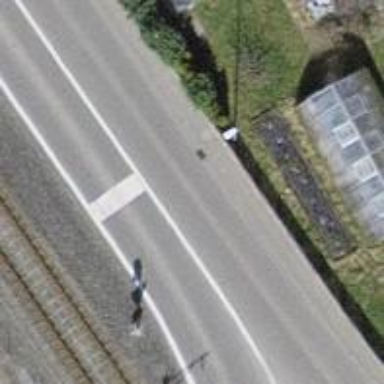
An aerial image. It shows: Road with traffic signals.